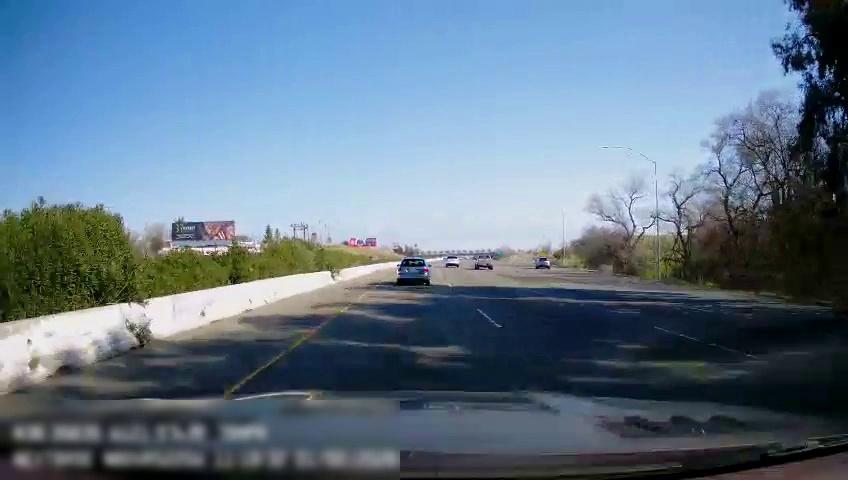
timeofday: Day
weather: Sunny
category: Drivable Space
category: Vehicles | Car
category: Vehicles | SUV
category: Vehicles | Truck
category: Vehicles | SUV
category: Lanes | Current Lane
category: Lanes | Current Lane
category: Lanes | Alternate Lane